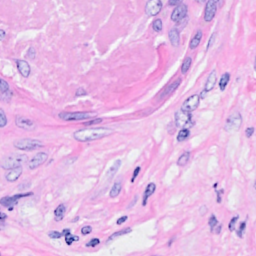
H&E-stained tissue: Breast